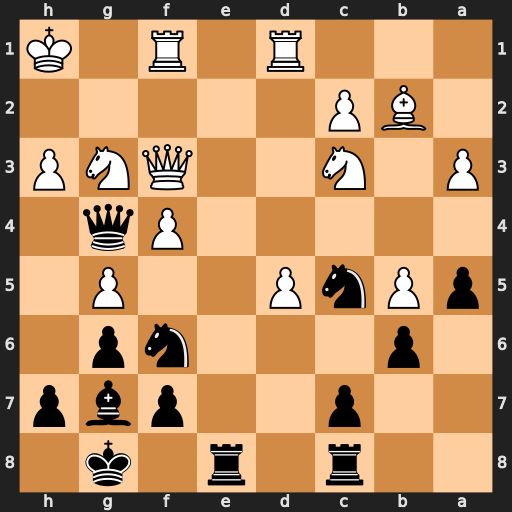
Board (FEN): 2r1r1k1/2p2pbp/1p3np1/pPnP2P1/5Pq1/P1N2QNP/1BP5/3R1R1K
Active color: b
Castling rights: -
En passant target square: -
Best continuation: Qxh3+ Kg1 Ng4